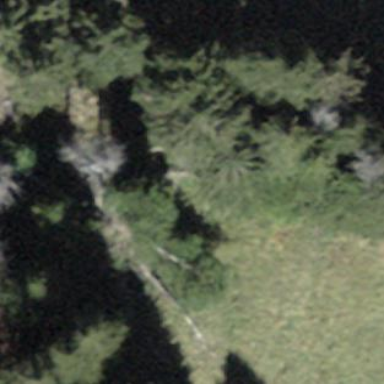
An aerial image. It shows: Forest area.